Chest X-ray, AP view. Patient: 63 years old, sex M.
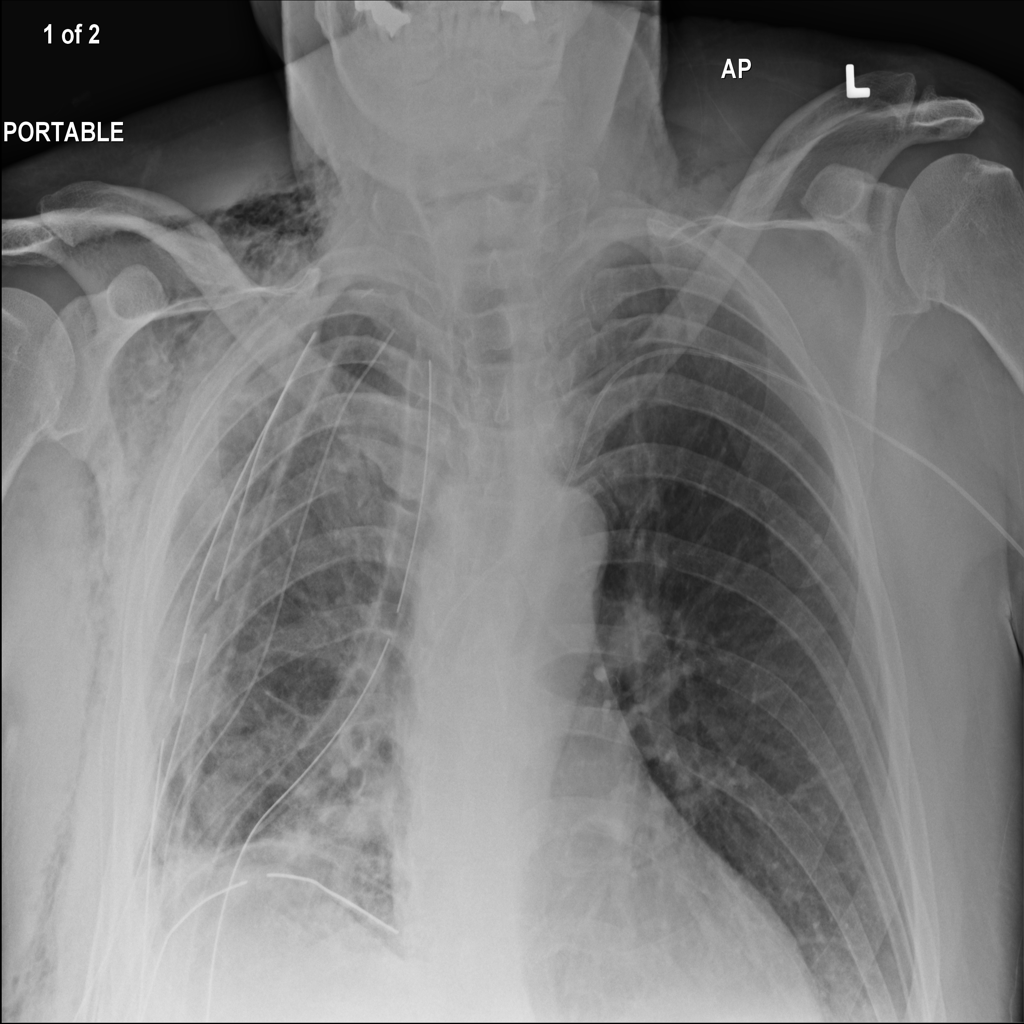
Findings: Infiltration